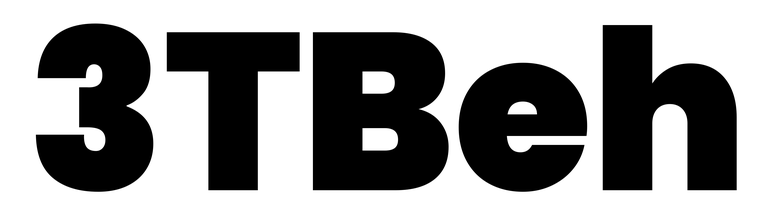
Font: Poppins-Black